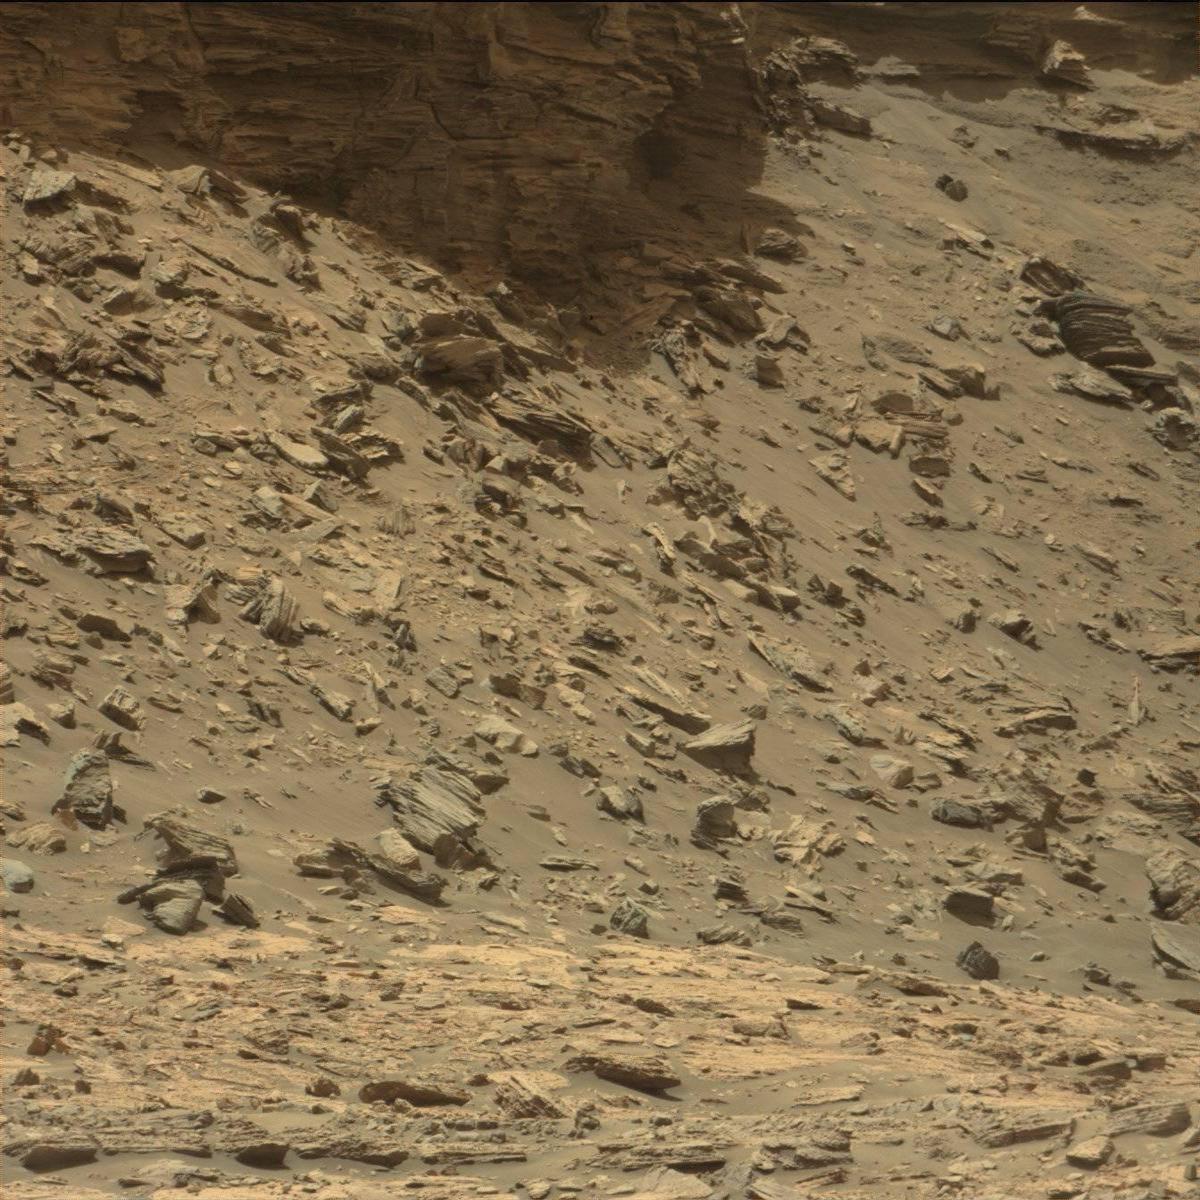
Terrain classes present: Bedrock, Sand / Soil